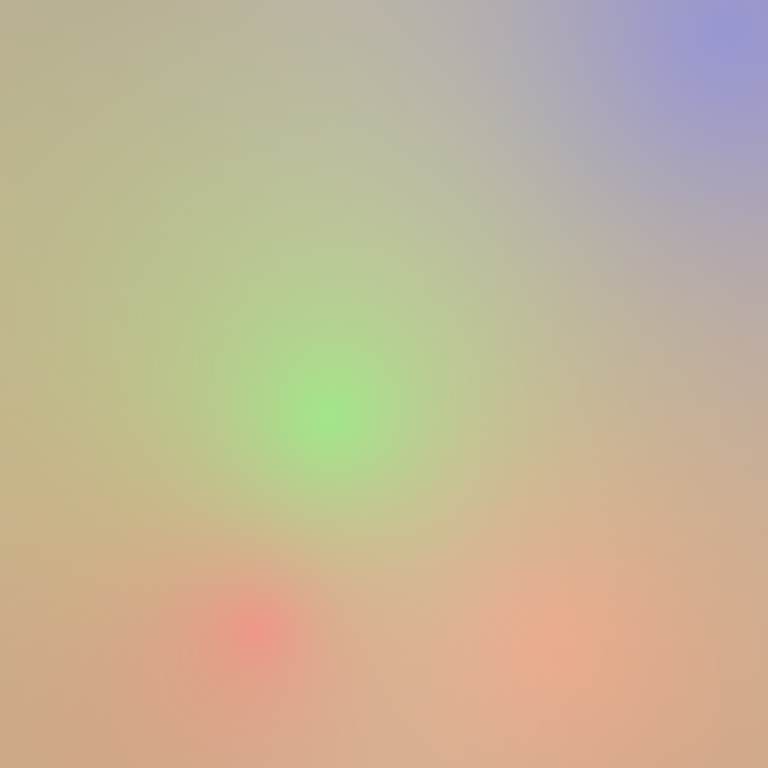
Abstract light effect, smooth gradient from soft green to warm peach, serene atmosphere, diffuse glow, no room, no furniture, no objects.